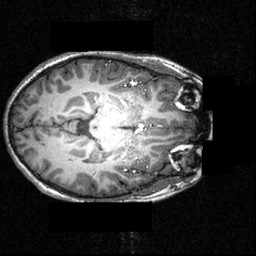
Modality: T1w
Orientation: axial
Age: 12
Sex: female
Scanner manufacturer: siemens
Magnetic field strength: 3.951 T
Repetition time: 1.5 s
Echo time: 0.00335 s